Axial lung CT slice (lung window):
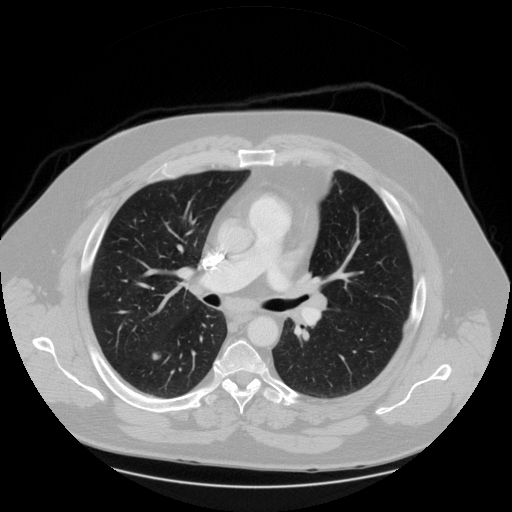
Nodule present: yes
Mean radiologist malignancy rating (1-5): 3.5